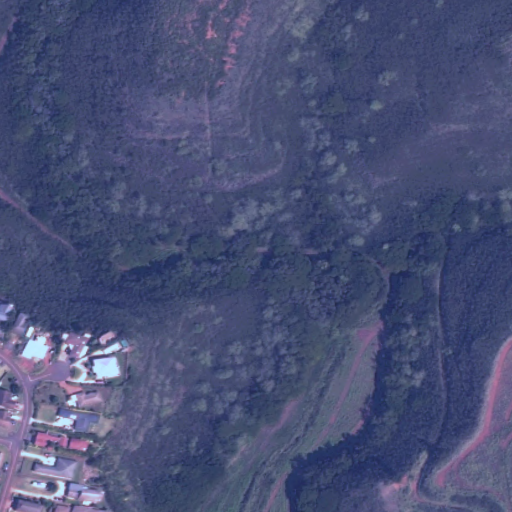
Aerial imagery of valley in Hawaii named Kapāhili Gulch containing only unknown